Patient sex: M
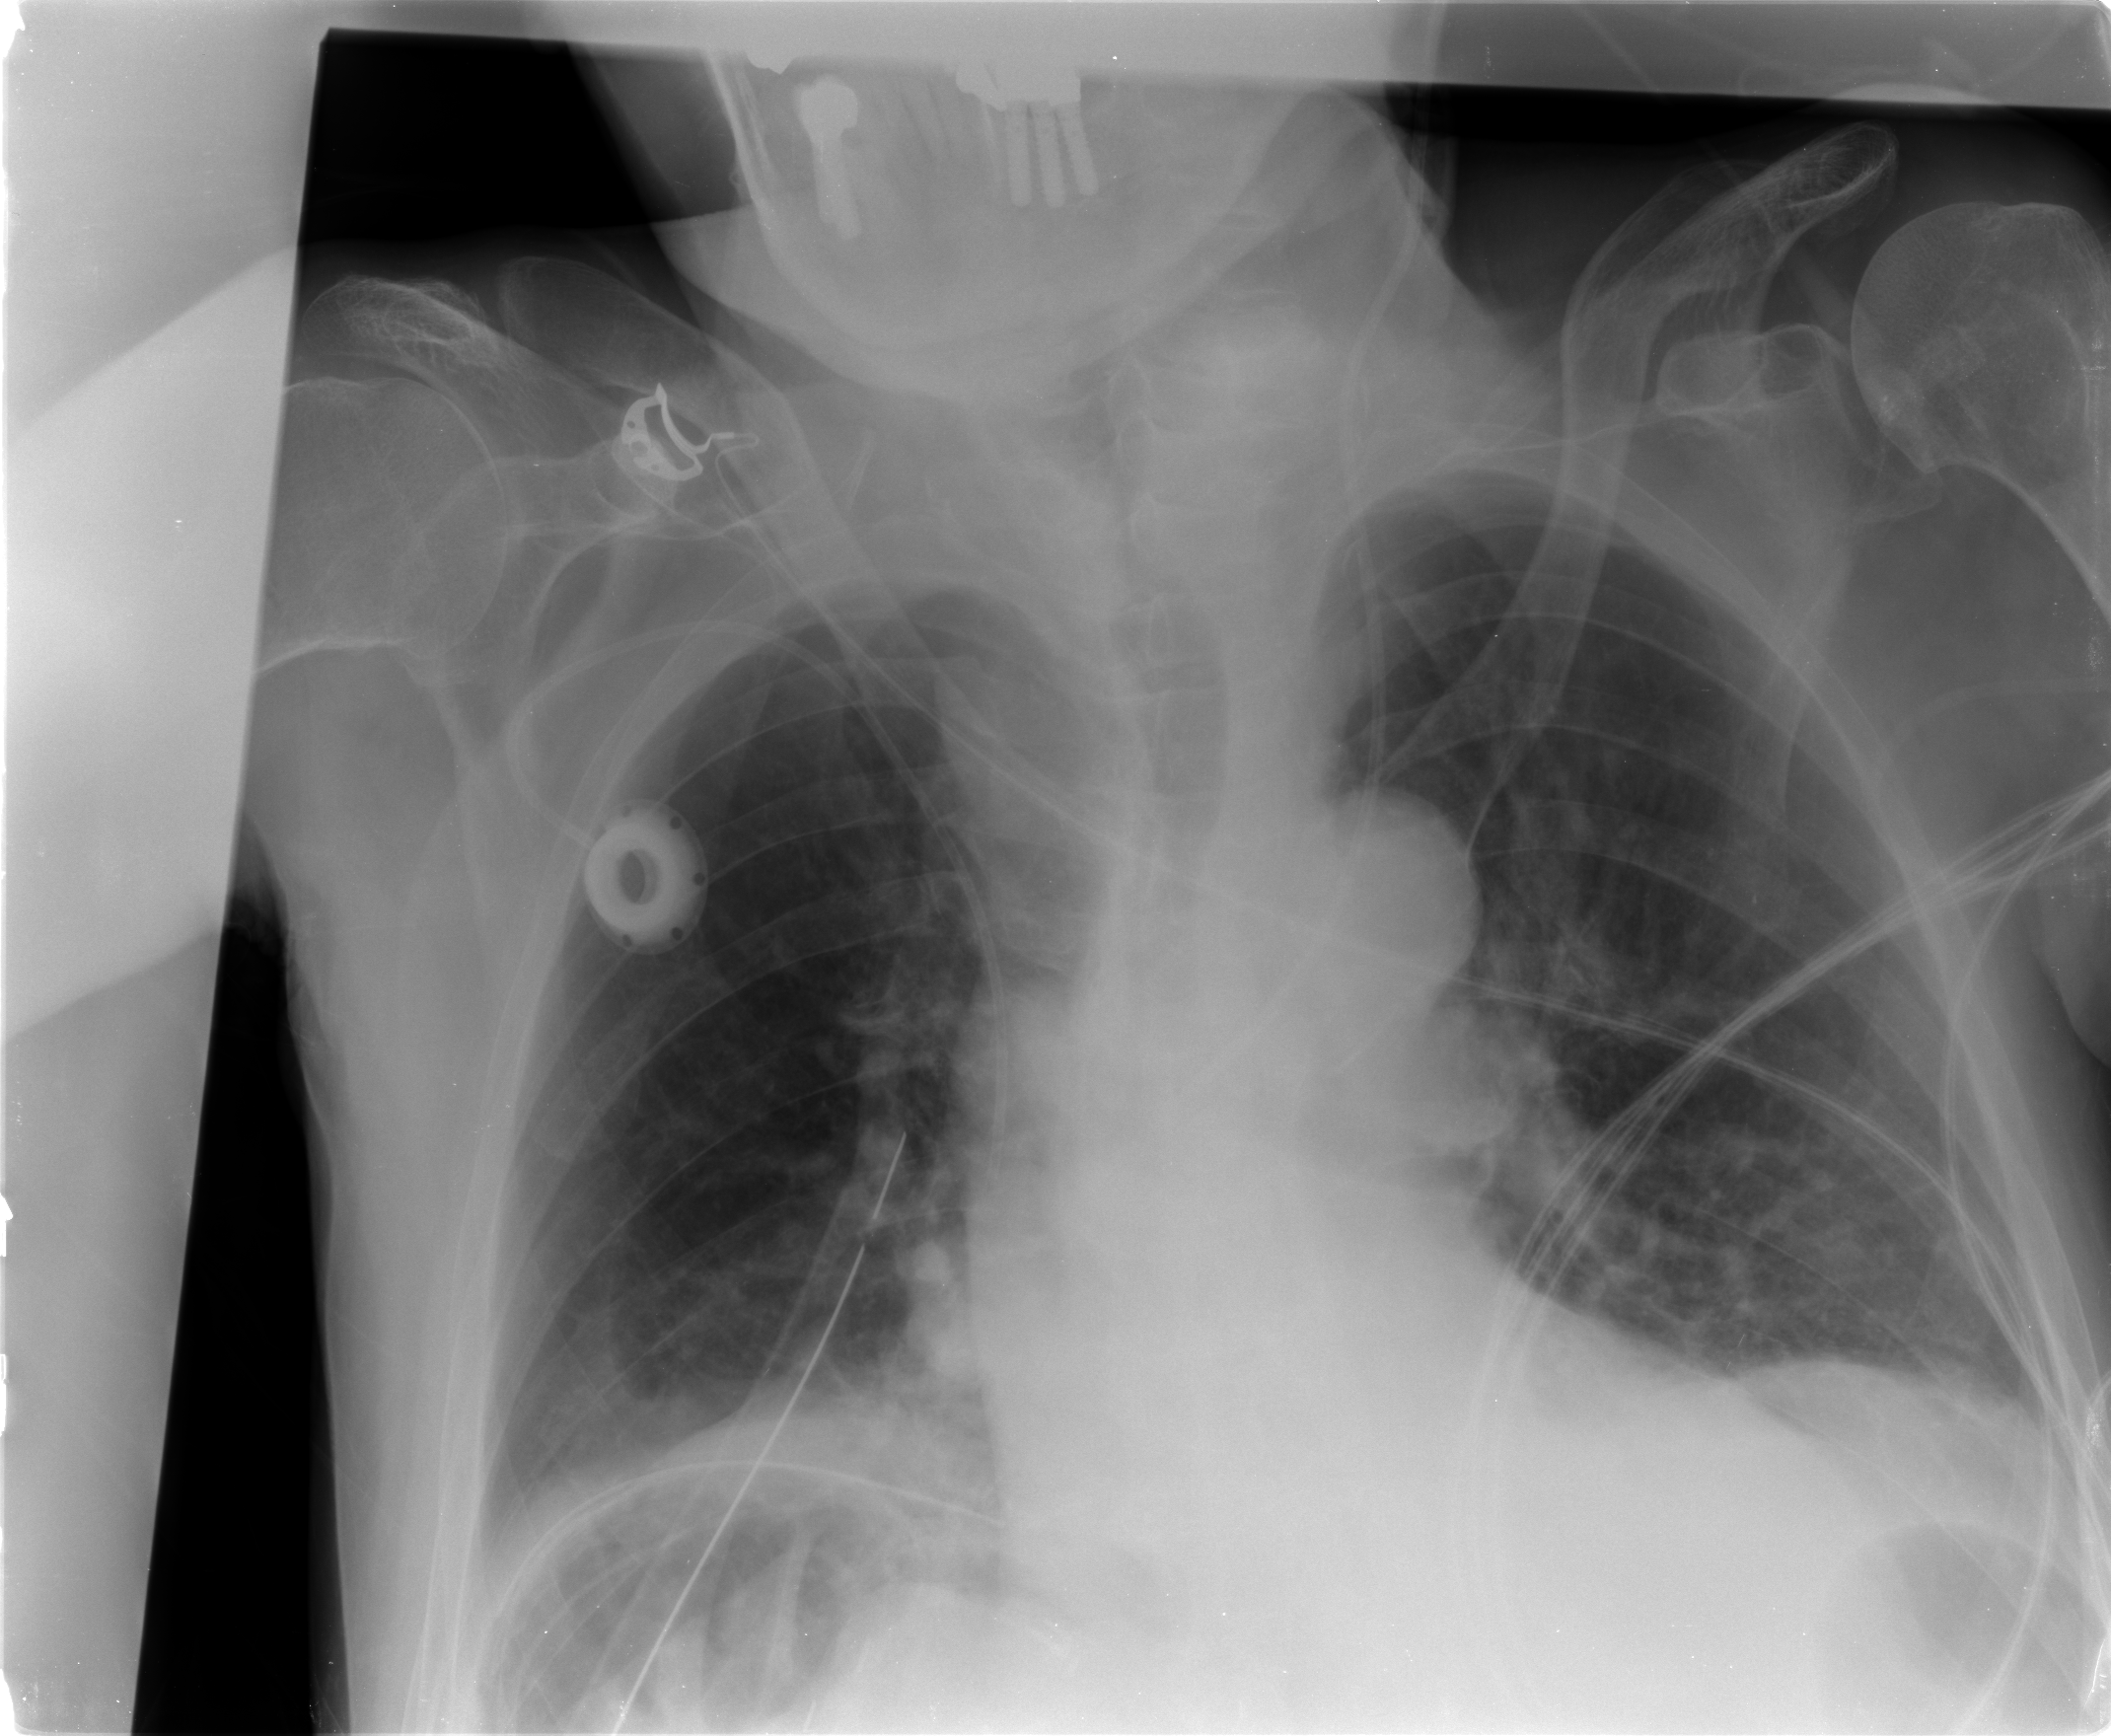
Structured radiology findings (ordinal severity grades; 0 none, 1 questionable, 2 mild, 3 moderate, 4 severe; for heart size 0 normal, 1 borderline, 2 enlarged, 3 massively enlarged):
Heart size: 1
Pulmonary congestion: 0
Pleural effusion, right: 0
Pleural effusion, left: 0
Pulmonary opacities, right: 2
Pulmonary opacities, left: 0
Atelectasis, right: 2
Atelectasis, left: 2